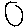
Label: circle